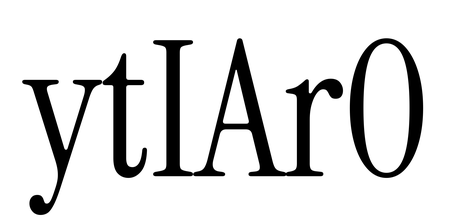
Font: InstrumentSerif-Regular